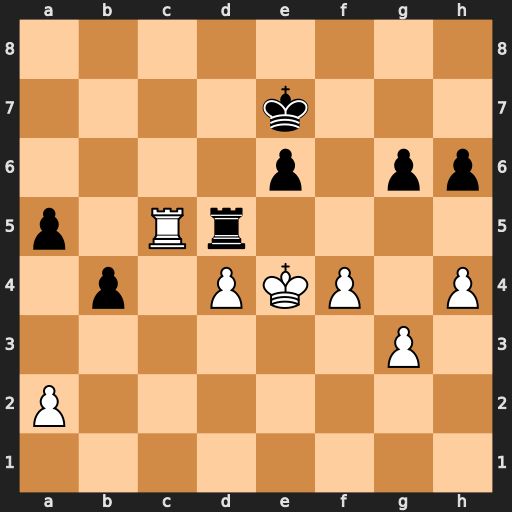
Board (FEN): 8/4k3/4p1pp/p1Rr4/1p1PKP1P/6P1/P7/8
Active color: w
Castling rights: -
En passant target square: -
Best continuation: Rxd5 exd5+ Kxd5 a4 Kc4 b3 axb3 a3 Kc3